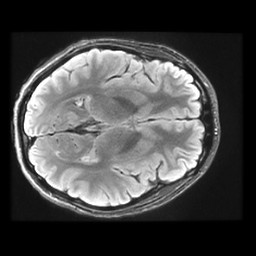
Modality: FLAIR
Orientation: axial
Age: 20
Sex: female
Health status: healthy
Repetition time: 12 s
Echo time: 0.09782 s